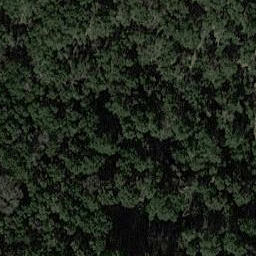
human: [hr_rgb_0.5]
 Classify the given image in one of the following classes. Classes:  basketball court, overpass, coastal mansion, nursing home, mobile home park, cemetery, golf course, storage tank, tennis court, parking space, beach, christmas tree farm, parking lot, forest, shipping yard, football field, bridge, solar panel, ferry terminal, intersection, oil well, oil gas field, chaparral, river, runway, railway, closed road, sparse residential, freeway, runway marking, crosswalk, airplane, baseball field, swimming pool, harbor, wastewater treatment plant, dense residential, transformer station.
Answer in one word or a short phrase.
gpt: forest